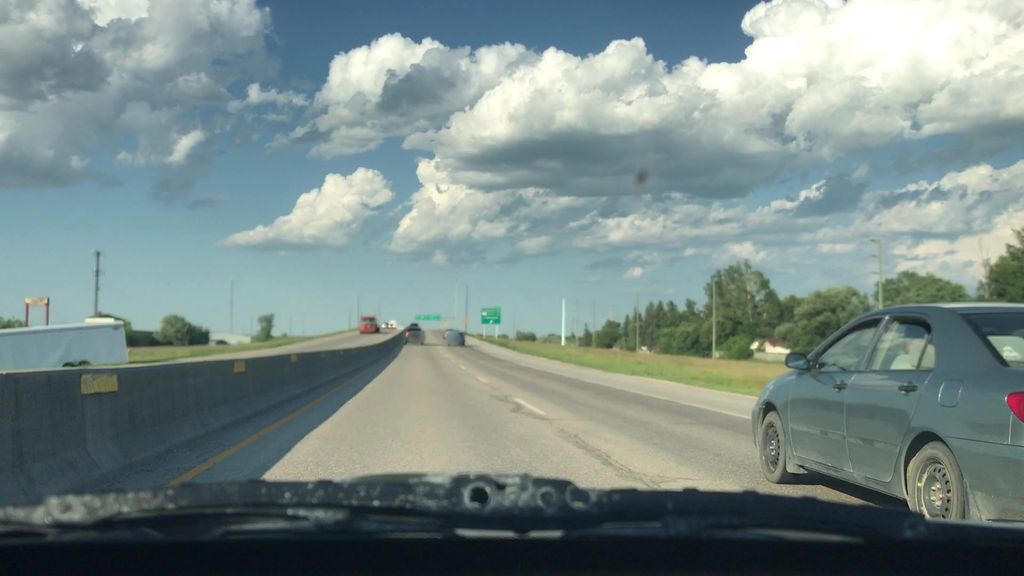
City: winnipeg